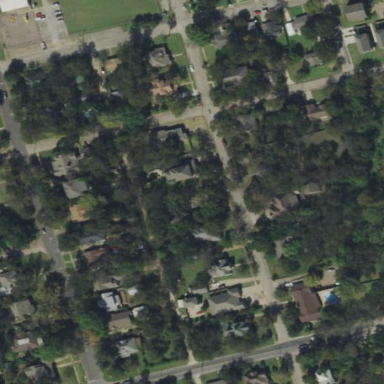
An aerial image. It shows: Residential area consisting of single-family homes.